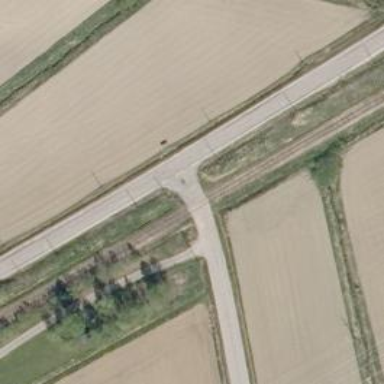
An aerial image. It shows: Level crossing with saltire markings.